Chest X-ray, PA view. Patient: 39 years old, sex M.
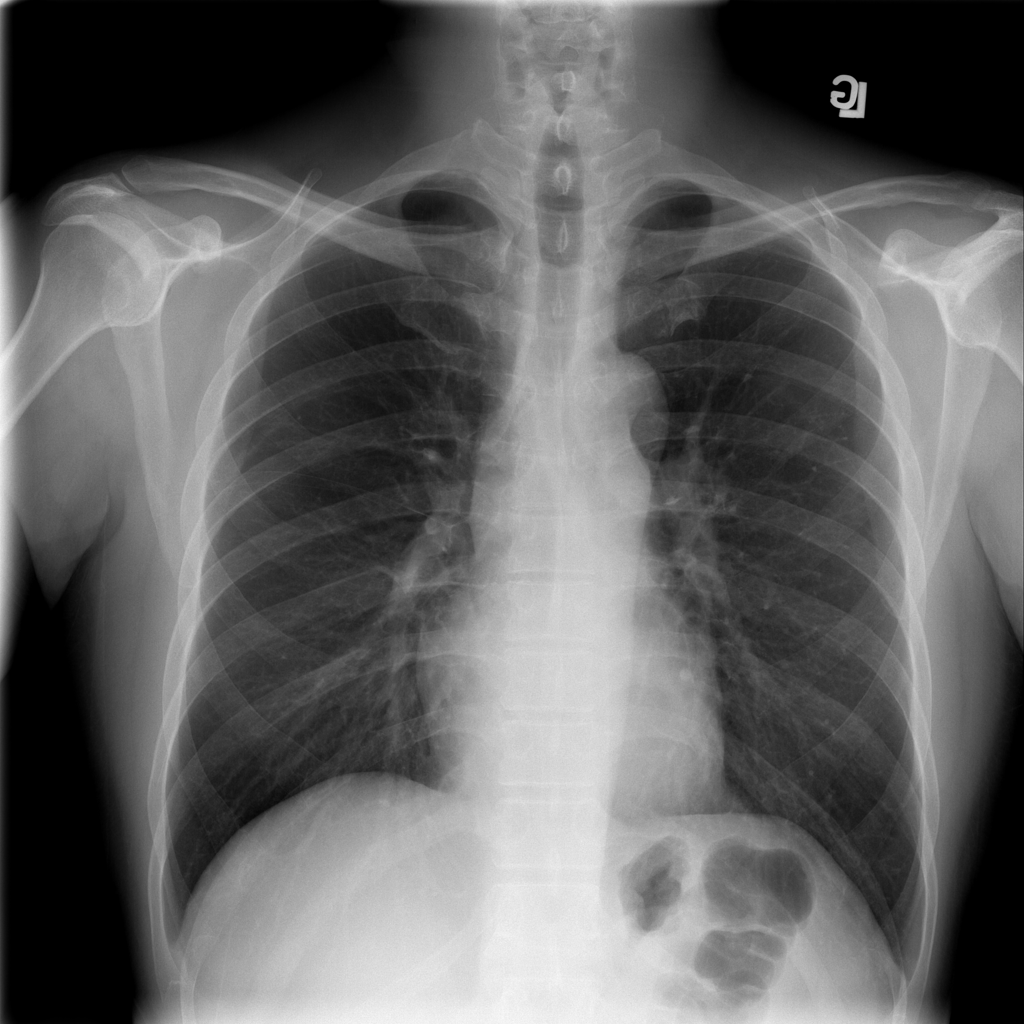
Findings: No Finding